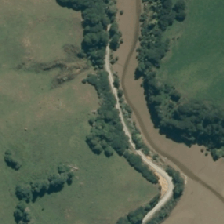
Land cover: manuka_kanuka